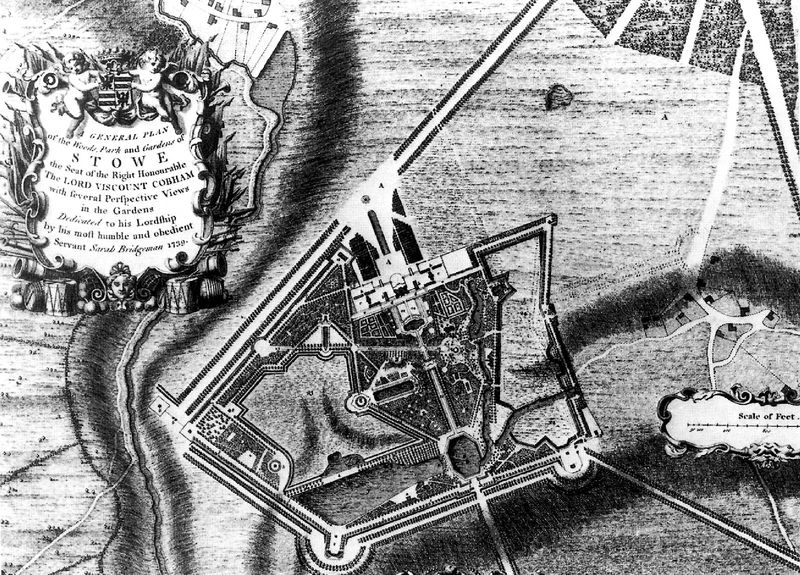
Titel: Park und Gärten von Stowe
Künstler: Sarah Bridgeman
Schlagwörter: fluss, landschaft, stadt, skizze, strasse, zeichnung, anlage, gebäude, park, schloss, weg, wiese, feld, felder, wege, adel, england, bassin, garten, ansicht, mauer, grenze, hof, vogelperspektive, karten, burg, palast, draufsicht, festung, wälder, becken, stich, text, wappen, karte, gut, strassen, plan, achse, achsen, landkarte, fort, bau, englisch, palace, grundriss, maßstab, gartenanlage, country house, wohnsitz, stowe, 18. jahrhundert, lord viscount cobham